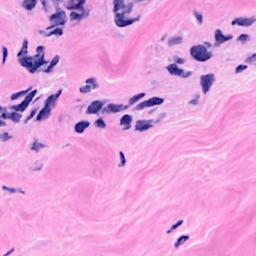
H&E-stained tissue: Breast